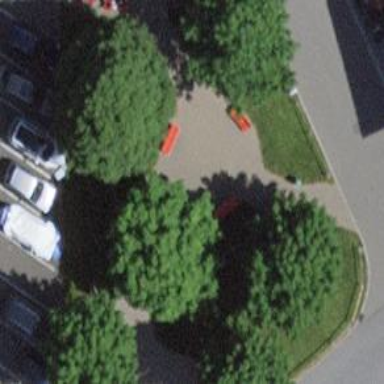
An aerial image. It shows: Bench.